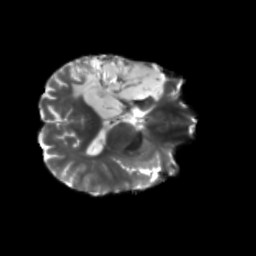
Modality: T2w
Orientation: axial
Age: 41
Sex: male
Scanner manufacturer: siemens
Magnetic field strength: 3 T
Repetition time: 5.25 s
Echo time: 0.08 s